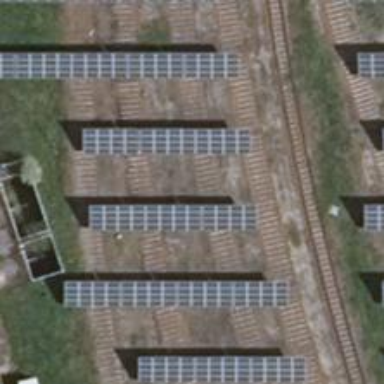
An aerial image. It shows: Abandoned railway.